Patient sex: M
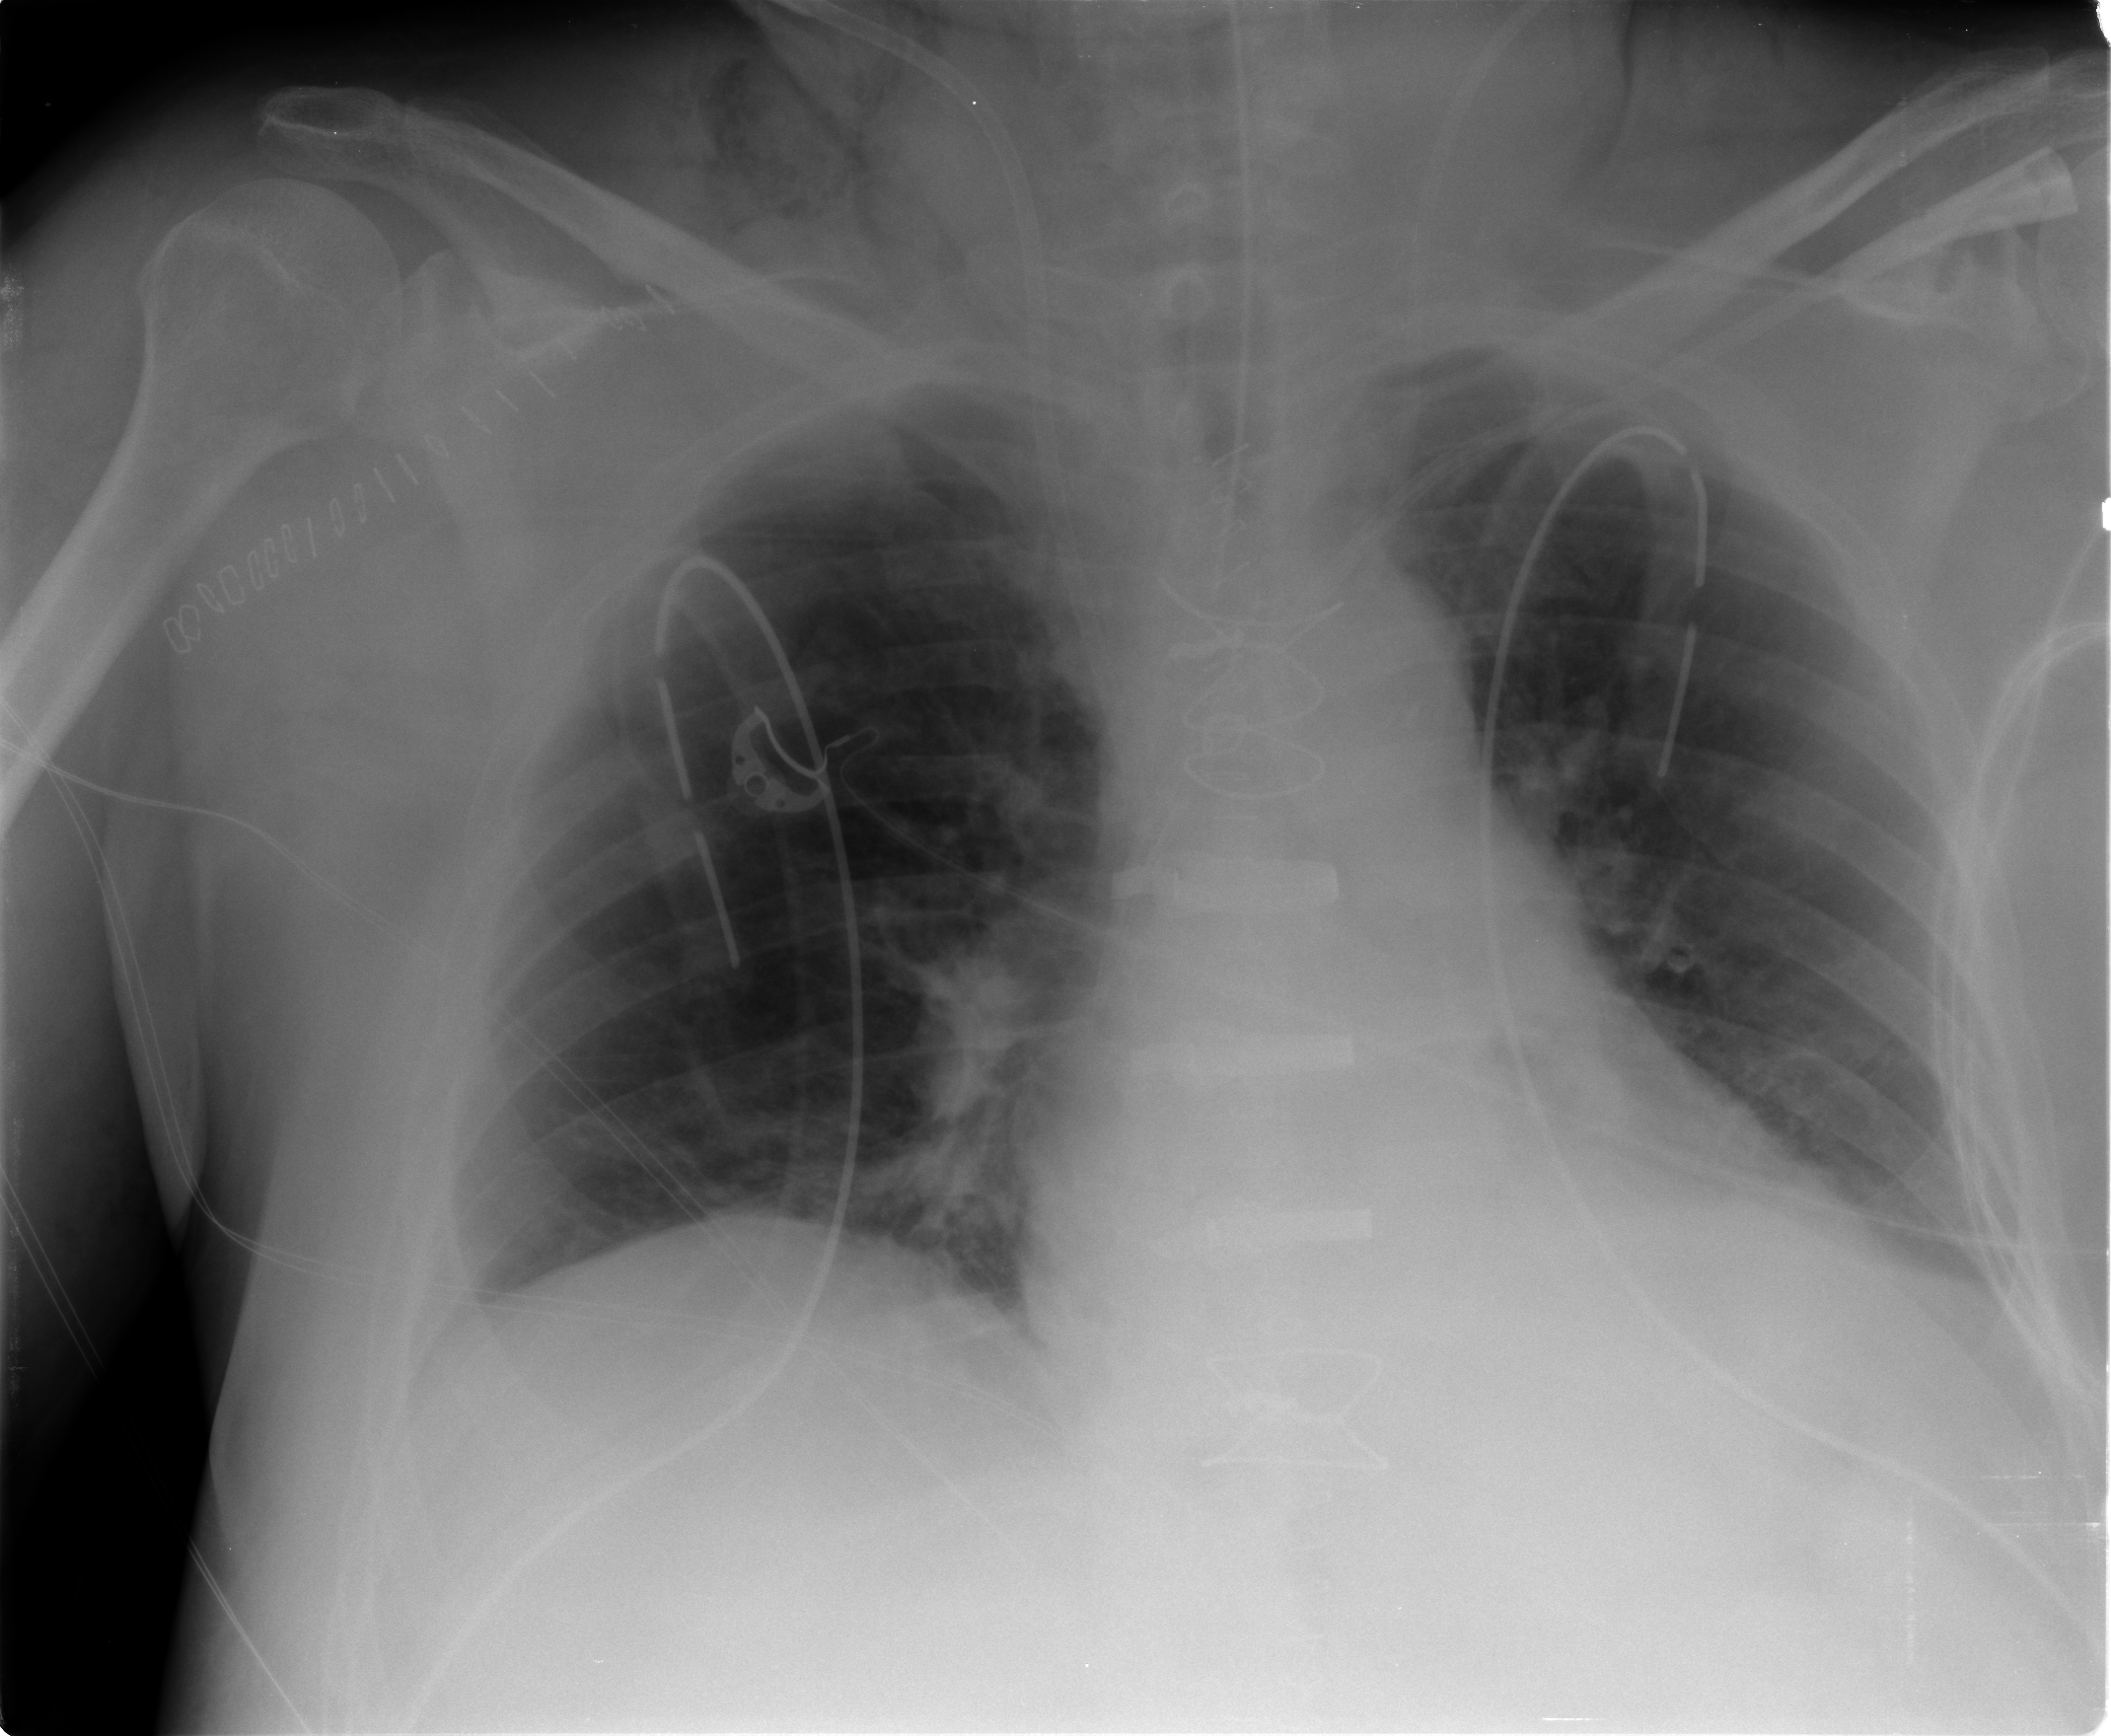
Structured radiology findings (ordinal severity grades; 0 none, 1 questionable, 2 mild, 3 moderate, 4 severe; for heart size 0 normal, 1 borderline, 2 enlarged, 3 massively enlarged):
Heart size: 0
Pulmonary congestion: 2
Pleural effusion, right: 0
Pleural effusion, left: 0
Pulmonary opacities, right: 0
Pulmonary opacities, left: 0
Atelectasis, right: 2
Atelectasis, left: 2